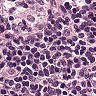
Metastatic tissue present: no